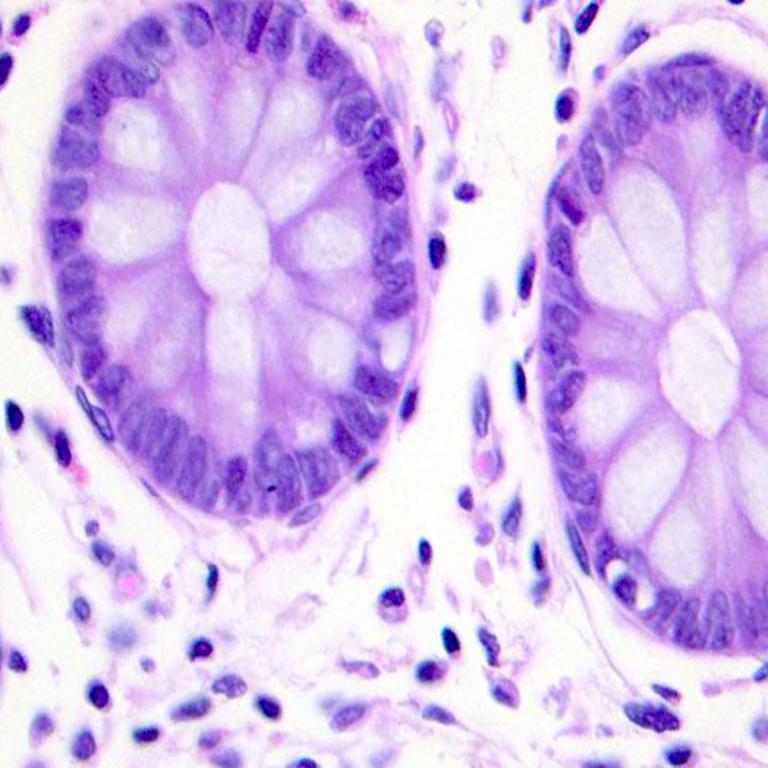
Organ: colon
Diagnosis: benign